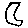
Label: moon